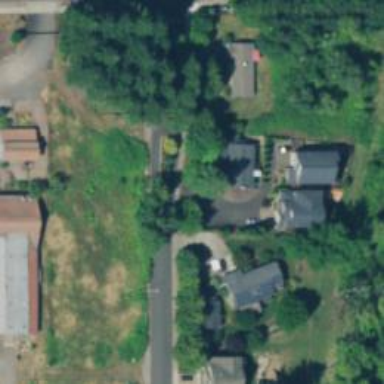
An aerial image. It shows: Residential road with sidewalk on the left side.